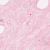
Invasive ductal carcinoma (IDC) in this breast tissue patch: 0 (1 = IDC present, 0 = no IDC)